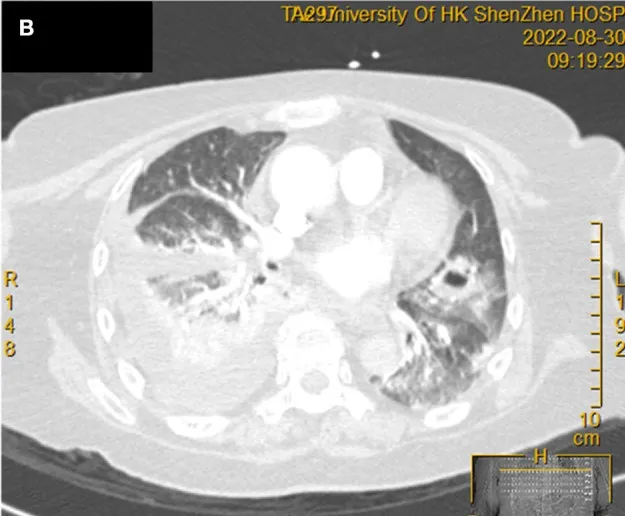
Thoracic computerized tomography scan before and after corticosteroid treatment. (B) Two months after the commencement of a high dose corticosteroid, showing the new onset of right pleural effusion with increased density of adjacent lung parenchyma, as well as patchy infiltrates and cavitation in both lungs.
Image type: radiology (ct)